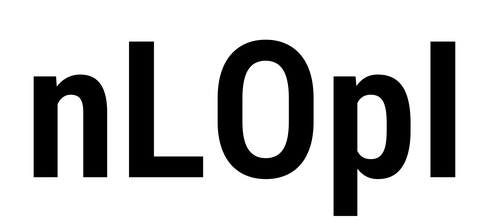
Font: Roboto_Condensed_SemiBold